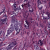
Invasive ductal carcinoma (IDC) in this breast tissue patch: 1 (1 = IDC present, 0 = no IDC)